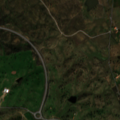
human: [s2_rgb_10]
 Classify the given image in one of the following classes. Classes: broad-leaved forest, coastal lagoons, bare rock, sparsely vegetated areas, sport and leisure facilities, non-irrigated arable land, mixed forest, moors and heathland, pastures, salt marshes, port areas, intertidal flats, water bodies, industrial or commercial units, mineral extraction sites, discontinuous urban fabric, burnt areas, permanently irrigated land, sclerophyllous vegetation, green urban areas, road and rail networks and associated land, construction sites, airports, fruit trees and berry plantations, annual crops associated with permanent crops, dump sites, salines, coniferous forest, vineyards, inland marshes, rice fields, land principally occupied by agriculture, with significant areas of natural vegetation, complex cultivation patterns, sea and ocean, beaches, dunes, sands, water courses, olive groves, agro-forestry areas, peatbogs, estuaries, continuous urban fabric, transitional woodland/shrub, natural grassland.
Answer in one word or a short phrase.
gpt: non-irrigated arable land, pastures, agro-forestry areas, transitional woodland/shrub